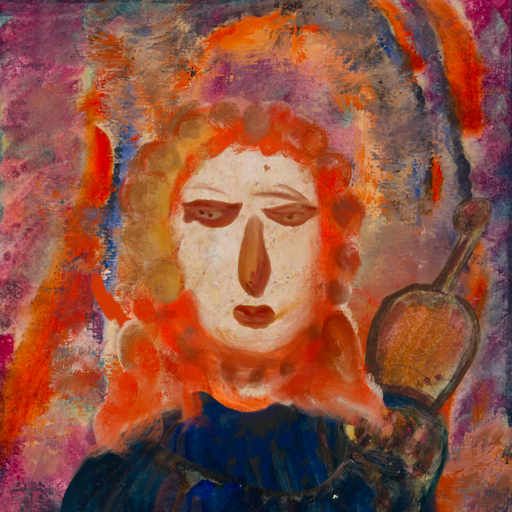
Background: Experience, Head And Neck Front: Rupkatha, Face Front: Pious_Lady, Bust: Pipe, Hair Front: Rupkatha, Head Accessory: Blank, Second Necklace: Blank, Necklace: Blank, Baby: Blank